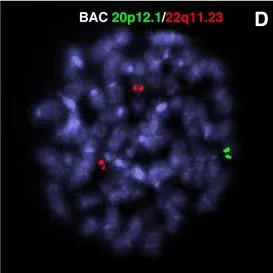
Results of molecular cytogenetic analysis. Detailed view of array CGH result of chromosome 22 showing amplification of the 22q11.22 region and normal 22q11.23 region pattern (E).
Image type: pathology (fish)